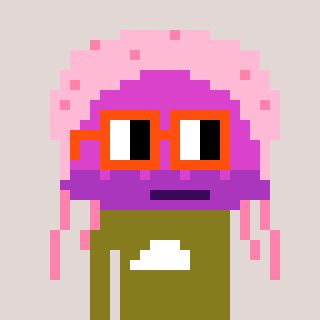
a pixel art character with square orange glasses, a jellyfish-shaped head and a gunk-colored body on a warm background